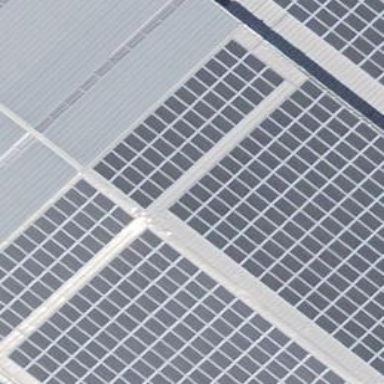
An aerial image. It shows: Solar power generator with photovoltaic panels.